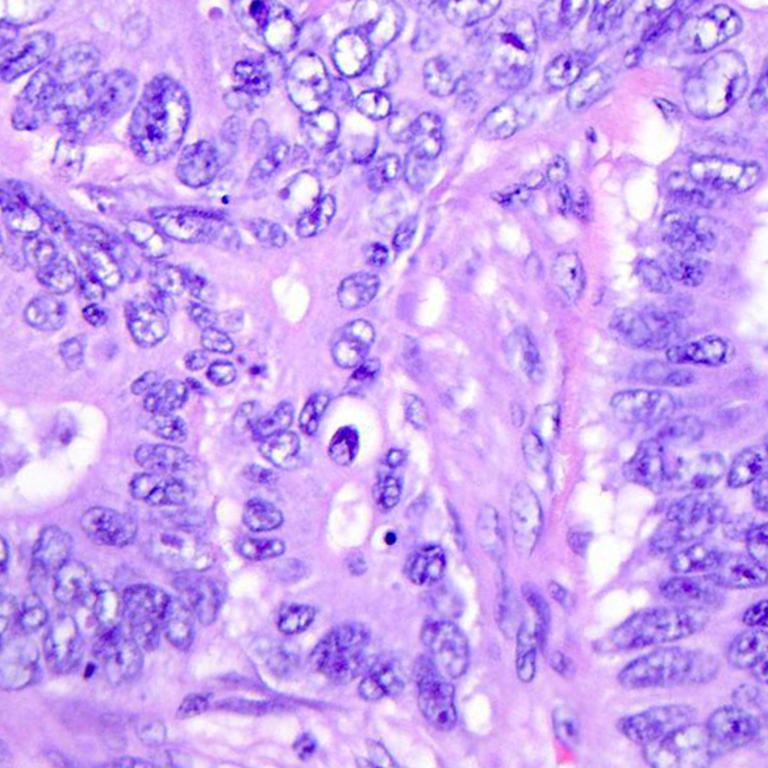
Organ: colon
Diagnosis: adenocarcinomas